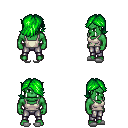
a pixel art fantasy rpg character, male body template, orc, green skin, white pirate shirt, metal pants, green swoop hairstyle, white slippers, four views (front, back, left, right), 2x2 character sprite sheet, small pixel art, hard edges, no anti-aliasing